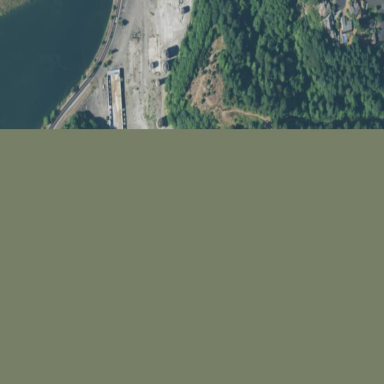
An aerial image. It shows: Industrial ruins with historical significance.